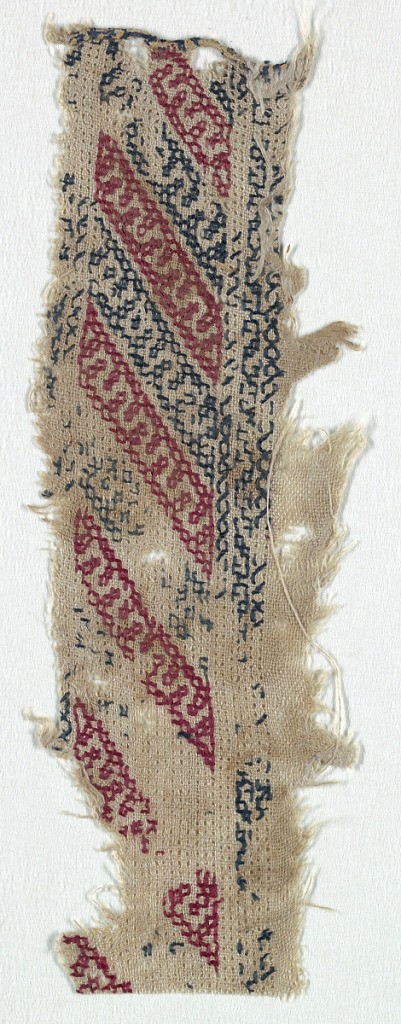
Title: Fragment
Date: possibly 13th century
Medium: silk on linen Technique: embroidered
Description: Fragment of a band with diagonal alternating stripes of red and blue with small interlocked pattern.